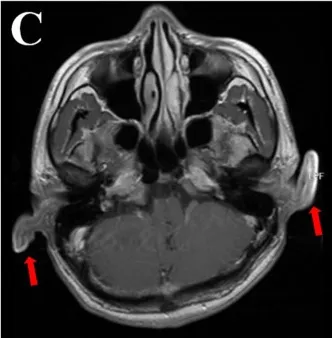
T1-weighted MRI with contrast showed abnormal signals and thickening of both ears.
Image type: radiology (mri)